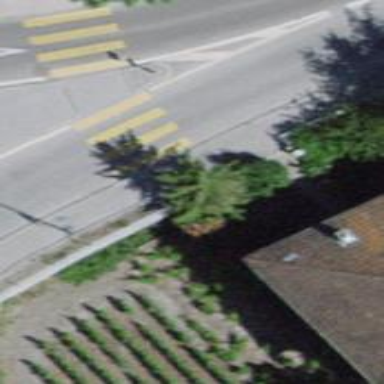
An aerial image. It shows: Kerb serving as barrier.